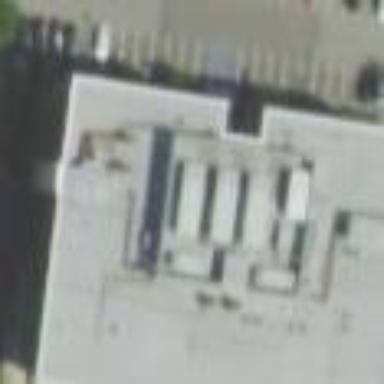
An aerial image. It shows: Office building.